Field crop: maize
Growth stage: 2
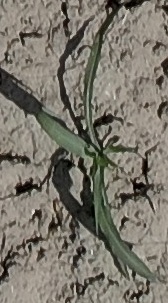
Species: sorghum